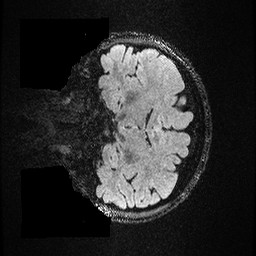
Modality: FLAIR
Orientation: coronal
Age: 30
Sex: female
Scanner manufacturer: ge
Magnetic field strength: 3 T
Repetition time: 4.802 s
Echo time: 0.1161 s